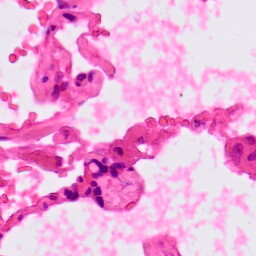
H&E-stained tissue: Lung